Question: I have using Quickblox framework for chatting purpose.login value set to each cell.row. but some values displaying "0" in cell.row. I have attached the below images and shows login as a number and name.
Below code the variable "testDict" return null value sometime.
'''
QBChatDialog *chatDialog = [ChatService shared].dialogs[idx];
NSDictionary *testDict=[ChatService shared].usersAsDictionary[@(chatDialog.recipientID)];
QBUUser *recipient = [ChatService shared].usersAsDictionary[@(chatDialog.recipientID)];
NSString *test=recipient.login == nil ? (recipient.fullName == nil ? [NSString stringWithFormat:@"%lu", (unsigned long)recipient.ID] : recipient.fullName) : recipient.login;
NSLog(@"DialogList:%@",testDict);
'''

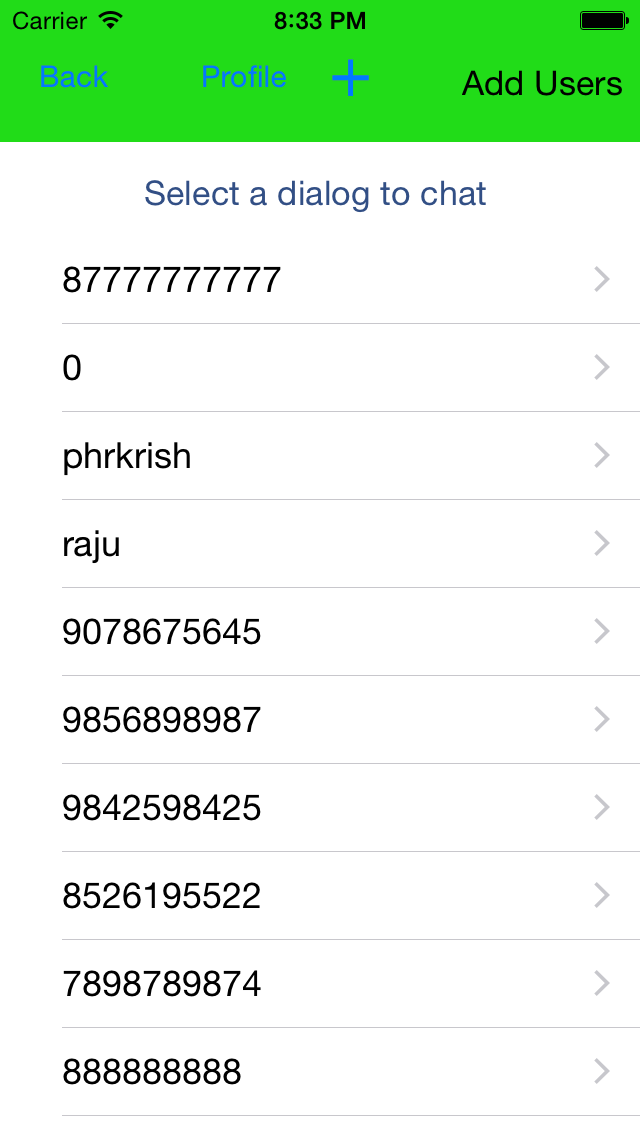
Answer: Finally i got the answer. just change the page:nil to page:[QBGeneralResponsePage responsePageWithCurrentPage:1 perPage:20]
only get the 20 userlist display now
'''
-(void)requestDialogsWithCompletionBlock:(void(^)())completionBlock{
self.getDialogsCompletionBlock = completionBlock;
[QBRequest dialogsWithSuccessBlock:^(QBResponse *response, NSArray *dialogObjects, NSSet *dialogsUsersIDs) {
self.dialogs = dialogObjects.mutableCopy;
[QBRequest usersWithIDs:[dialogsUsersIDs allObjects] page:nil
successBlock:^(QBResponse *response, QBGeneralResponsePage *page, NSArray *users) {
} errorBlock:nil];
} errorBlock:nil];
}
'''